Interaction volume radius: 5 \u00c5
Interaction volume height: 25 \u00c5
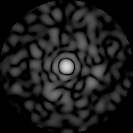
Disorder parameter: 0.8746